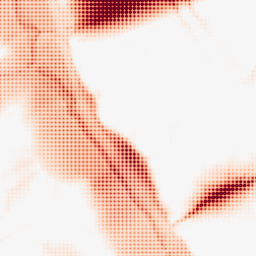
Category: morphological
Decomposition family: tophat
Decomposition parameters: size: 50
mode: black
Upsampling method: sinc_blackman
Upsampling parameters: scale: 4
kernel_size: 4
Upsampling scale: 4